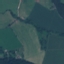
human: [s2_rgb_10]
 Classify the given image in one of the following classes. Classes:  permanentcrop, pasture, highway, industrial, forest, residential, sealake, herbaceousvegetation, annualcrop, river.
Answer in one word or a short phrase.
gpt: Pasture